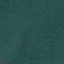
Label: Forest